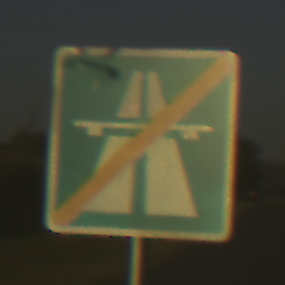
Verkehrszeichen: EndeAutbahn
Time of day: SunriseSunset
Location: Outdoor (RoadRail)
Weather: Clear
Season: NotSpecified
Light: Natural